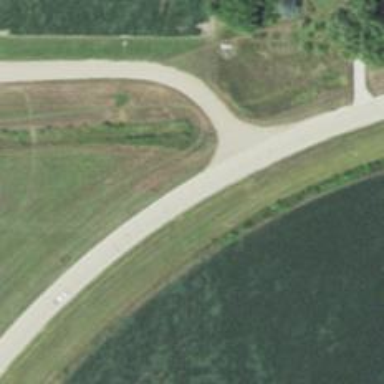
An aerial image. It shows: Secondary road.